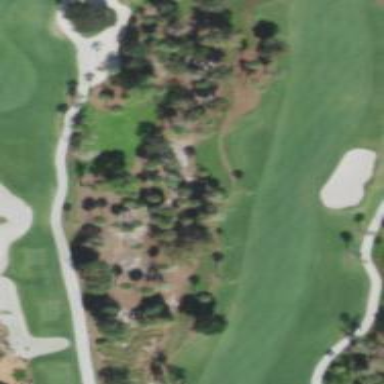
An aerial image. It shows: Grassy area designated as golf fairway.